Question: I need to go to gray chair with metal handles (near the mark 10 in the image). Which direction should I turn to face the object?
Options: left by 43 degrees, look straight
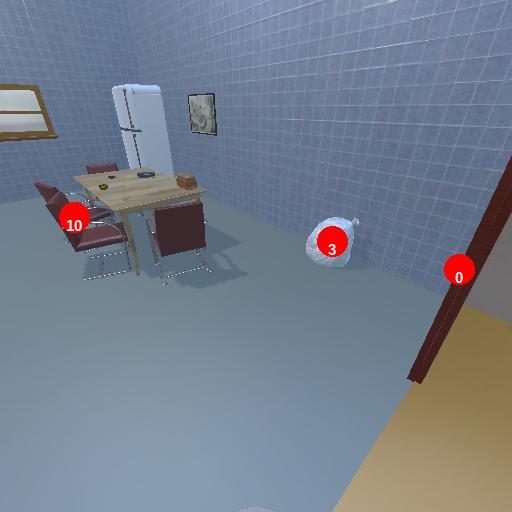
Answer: left by 43 degrees